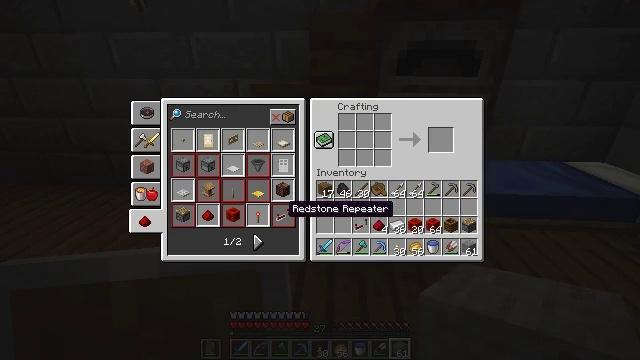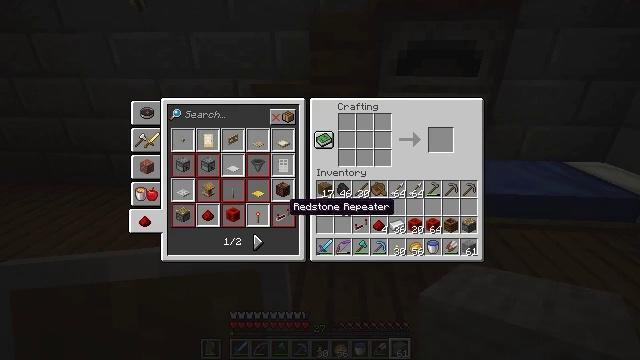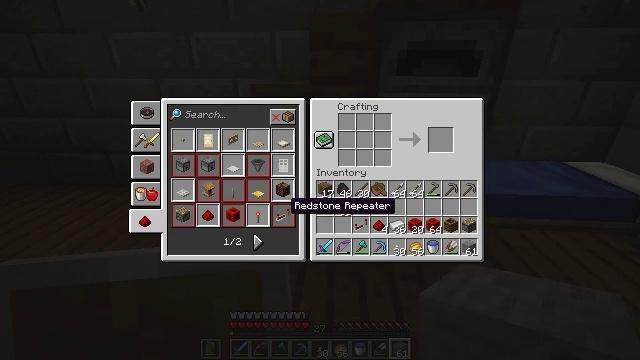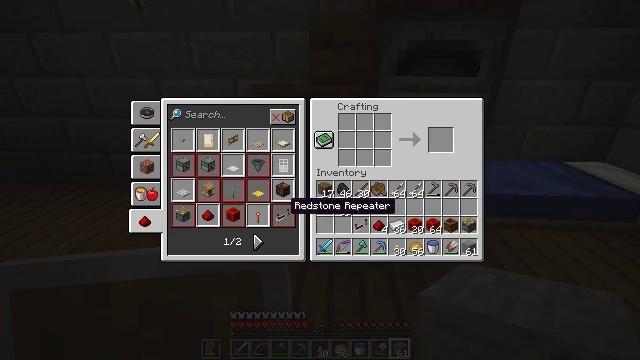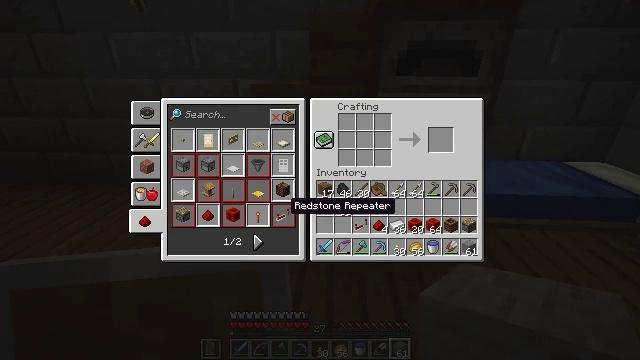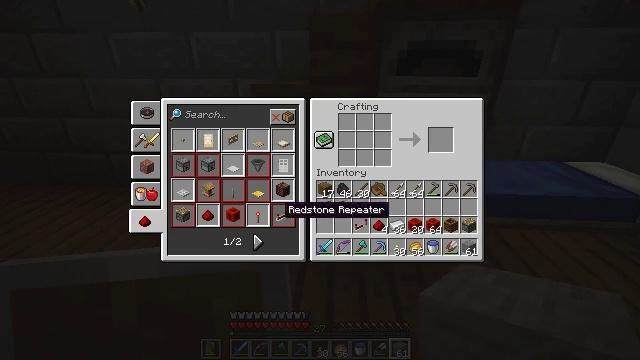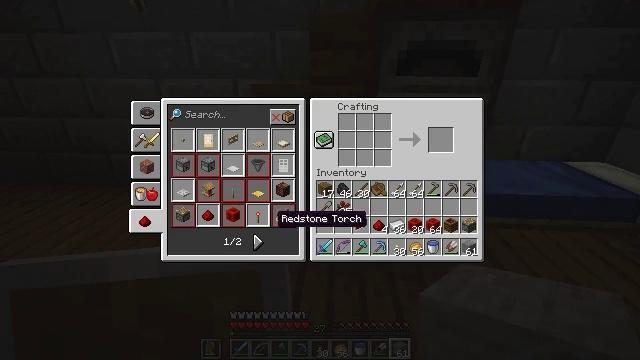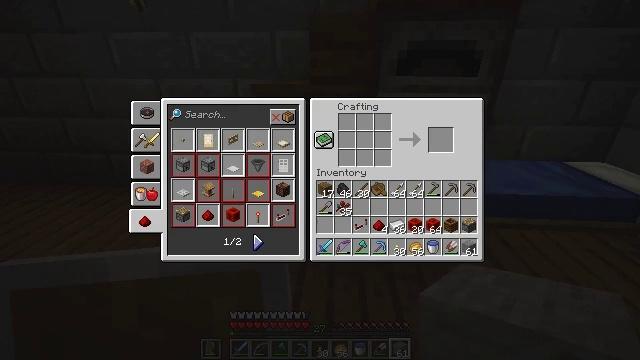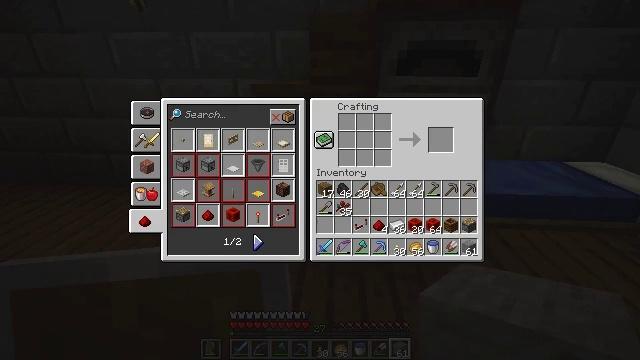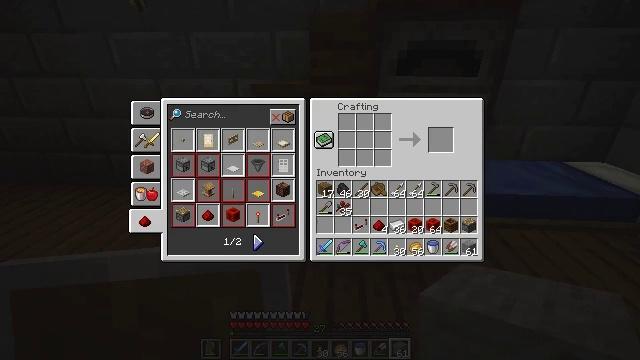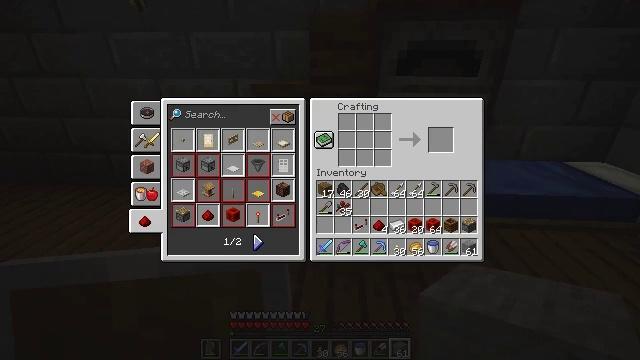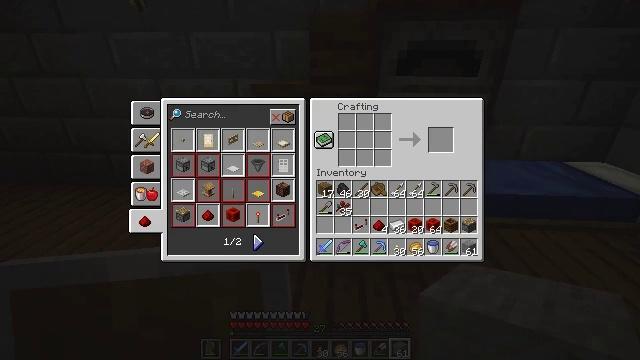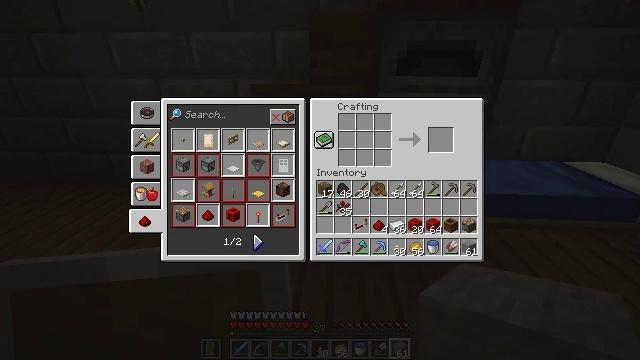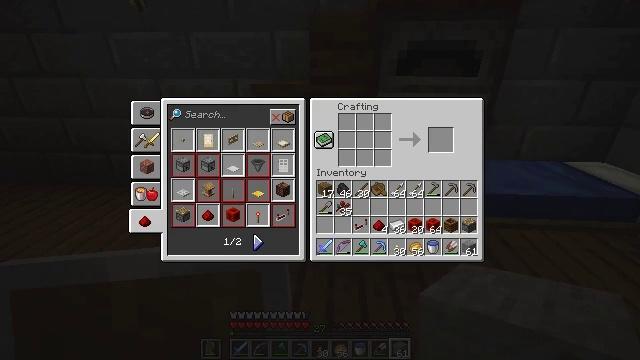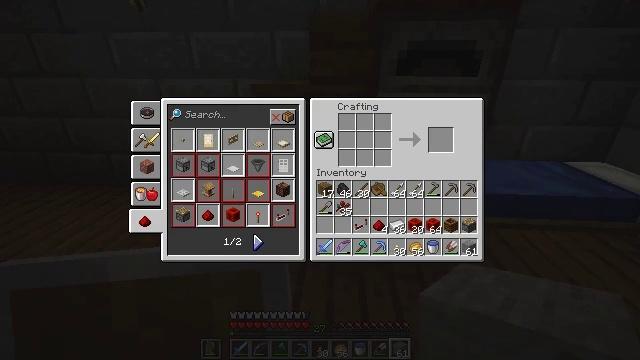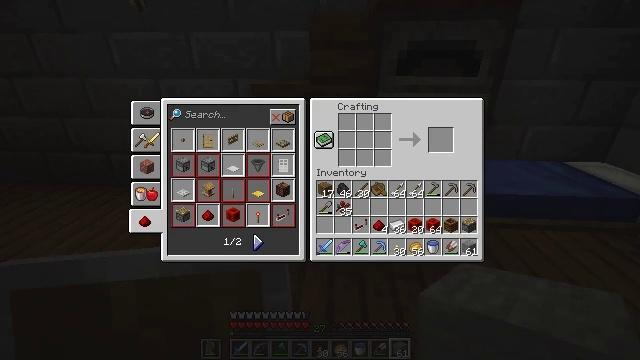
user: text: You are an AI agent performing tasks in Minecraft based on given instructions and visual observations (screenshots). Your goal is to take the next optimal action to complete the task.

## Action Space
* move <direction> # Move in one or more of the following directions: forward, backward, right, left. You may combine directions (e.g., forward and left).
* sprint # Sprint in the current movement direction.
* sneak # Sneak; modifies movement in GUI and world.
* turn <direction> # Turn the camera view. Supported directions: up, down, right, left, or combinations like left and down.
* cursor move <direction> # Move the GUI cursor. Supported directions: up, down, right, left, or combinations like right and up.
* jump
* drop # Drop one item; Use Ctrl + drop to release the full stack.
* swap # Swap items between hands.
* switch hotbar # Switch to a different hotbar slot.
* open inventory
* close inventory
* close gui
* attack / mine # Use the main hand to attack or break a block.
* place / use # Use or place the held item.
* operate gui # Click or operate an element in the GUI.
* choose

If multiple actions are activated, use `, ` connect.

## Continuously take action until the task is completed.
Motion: motion action
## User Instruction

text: Smash the barrel to get its contents.
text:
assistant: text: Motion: no_op
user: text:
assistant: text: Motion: no_op
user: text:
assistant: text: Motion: no_op
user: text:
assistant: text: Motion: no_op
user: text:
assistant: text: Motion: no_op
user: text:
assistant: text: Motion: cursor move left and down
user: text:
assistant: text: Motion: cursor move left and down
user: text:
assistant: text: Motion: no_op
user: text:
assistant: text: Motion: no_op
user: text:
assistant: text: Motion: no_op
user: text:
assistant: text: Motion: no_op
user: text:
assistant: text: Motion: no_op
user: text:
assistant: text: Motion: no_op
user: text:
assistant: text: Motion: no_op
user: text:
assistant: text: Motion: no_op
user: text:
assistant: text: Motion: no_op
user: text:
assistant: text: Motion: no_op
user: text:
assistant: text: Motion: no_op
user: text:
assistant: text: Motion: no_op
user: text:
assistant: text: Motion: operate gui
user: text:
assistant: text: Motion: operate gui
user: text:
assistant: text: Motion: no_op
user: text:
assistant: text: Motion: no_op
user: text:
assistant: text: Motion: no_op
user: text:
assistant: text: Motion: no_op
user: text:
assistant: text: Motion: no_op
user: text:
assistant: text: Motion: no_op
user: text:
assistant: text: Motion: no_op
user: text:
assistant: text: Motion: no_op
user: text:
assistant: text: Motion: no_op